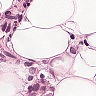
Metastatic tissue present: yes